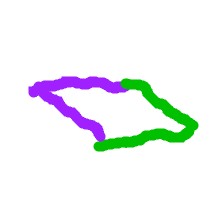
Shape: parallelogram